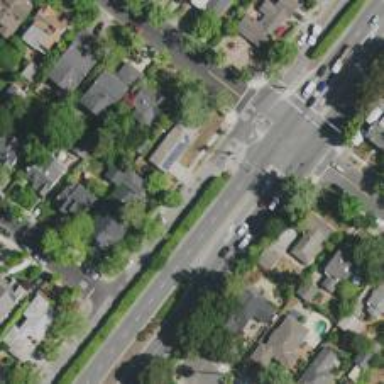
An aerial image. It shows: Residential road with asphalt surface. Sidewalk is present on the left side.